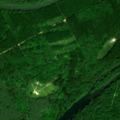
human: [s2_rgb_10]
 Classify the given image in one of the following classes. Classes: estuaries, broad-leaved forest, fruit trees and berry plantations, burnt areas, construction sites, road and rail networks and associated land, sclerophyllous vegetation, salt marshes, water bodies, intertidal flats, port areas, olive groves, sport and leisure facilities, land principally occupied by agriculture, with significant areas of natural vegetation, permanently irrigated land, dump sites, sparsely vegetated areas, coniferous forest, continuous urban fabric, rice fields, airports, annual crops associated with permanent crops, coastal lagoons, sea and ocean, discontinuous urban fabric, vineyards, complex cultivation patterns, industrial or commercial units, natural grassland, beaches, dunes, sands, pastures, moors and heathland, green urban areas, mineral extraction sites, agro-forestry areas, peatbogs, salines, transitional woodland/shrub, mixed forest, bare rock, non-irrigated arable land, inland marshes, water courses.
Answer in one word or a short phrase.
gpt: broad-leaved forest, transitional woodland/shrub, inland marshes, water courses